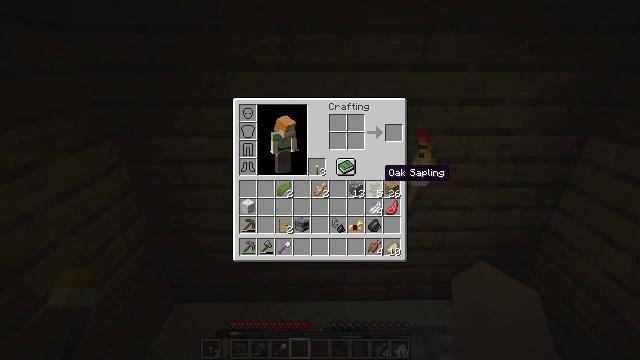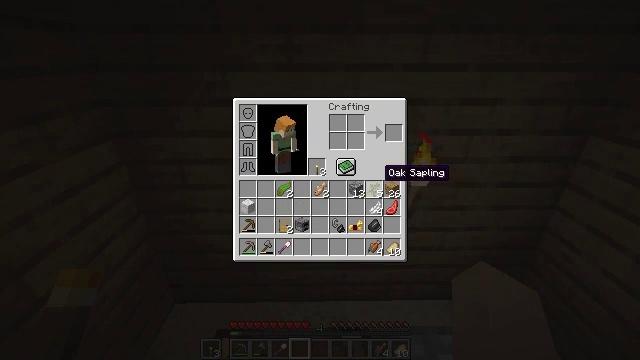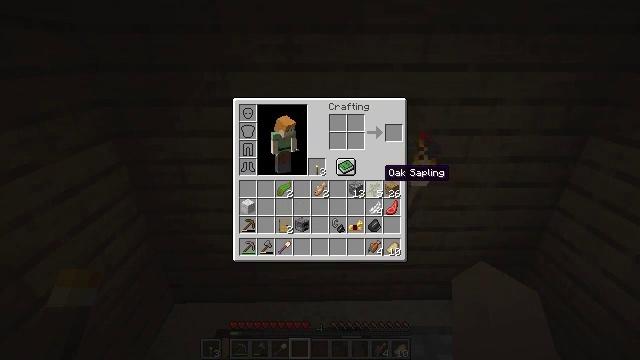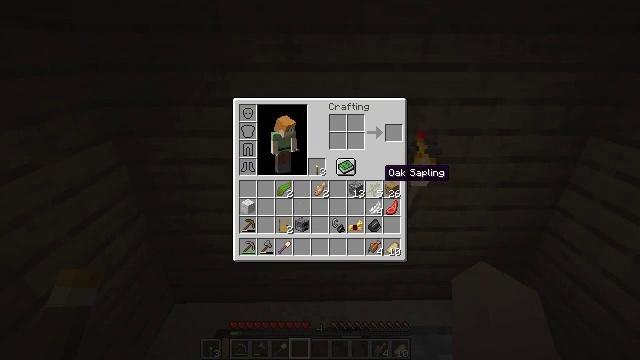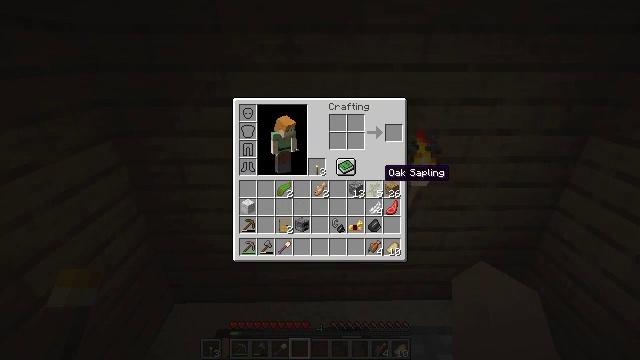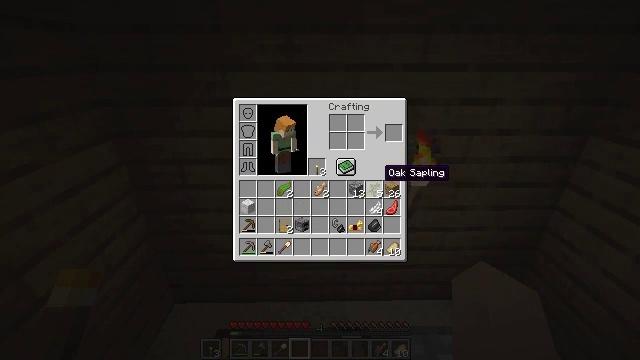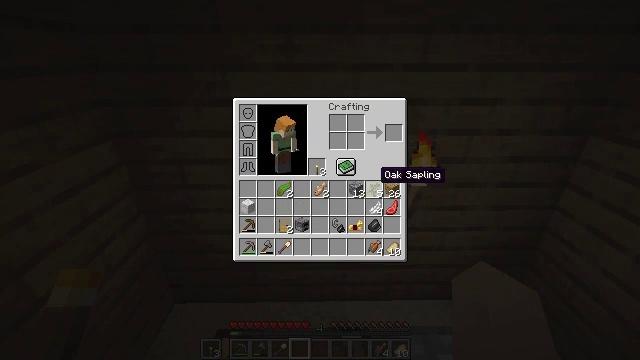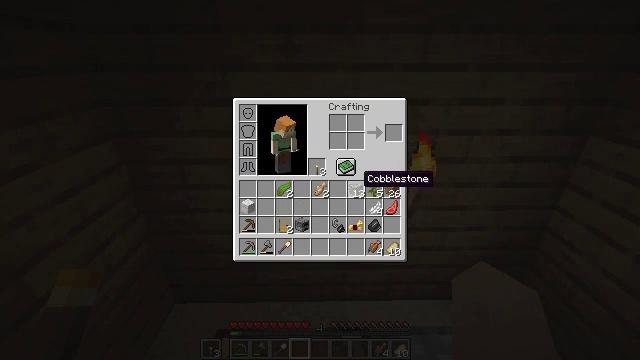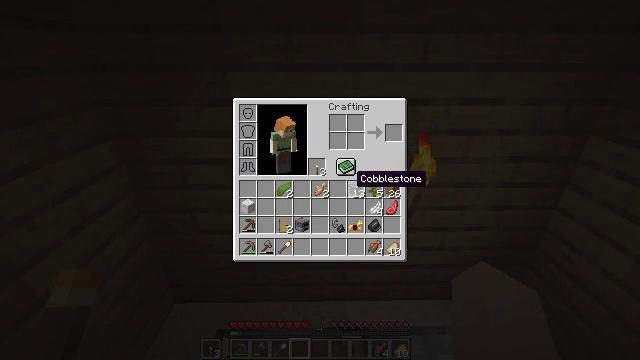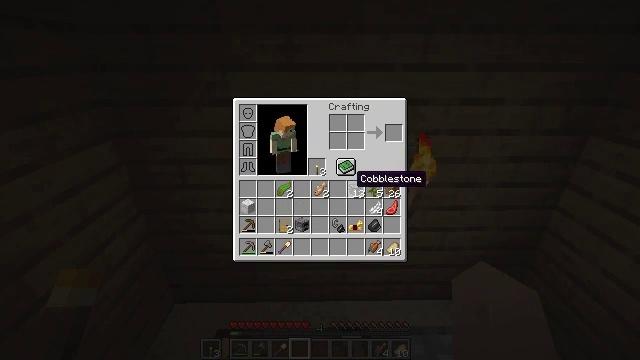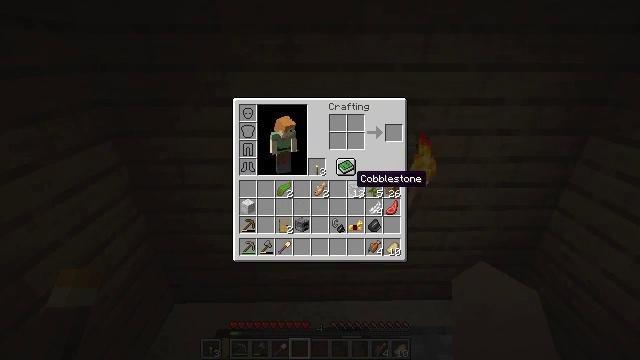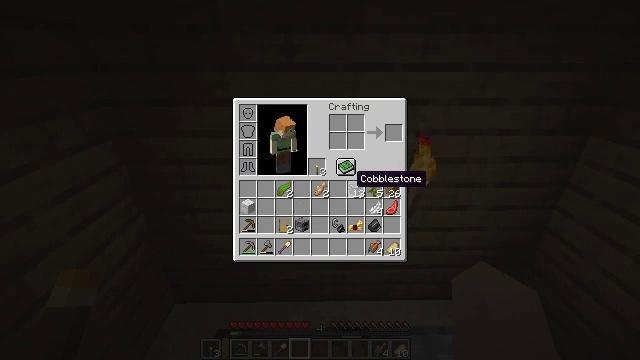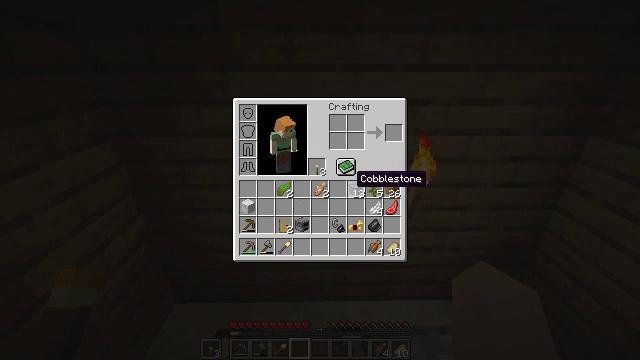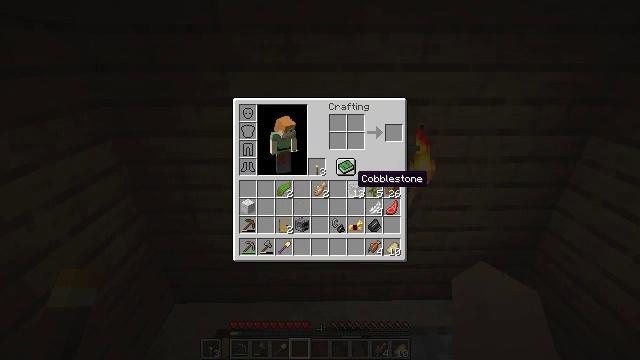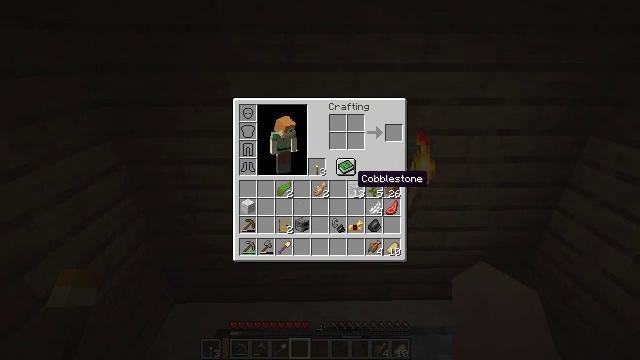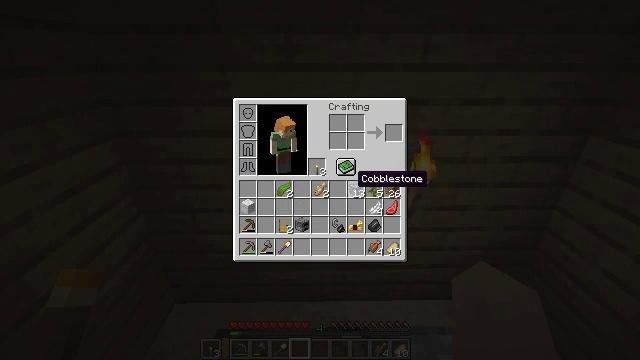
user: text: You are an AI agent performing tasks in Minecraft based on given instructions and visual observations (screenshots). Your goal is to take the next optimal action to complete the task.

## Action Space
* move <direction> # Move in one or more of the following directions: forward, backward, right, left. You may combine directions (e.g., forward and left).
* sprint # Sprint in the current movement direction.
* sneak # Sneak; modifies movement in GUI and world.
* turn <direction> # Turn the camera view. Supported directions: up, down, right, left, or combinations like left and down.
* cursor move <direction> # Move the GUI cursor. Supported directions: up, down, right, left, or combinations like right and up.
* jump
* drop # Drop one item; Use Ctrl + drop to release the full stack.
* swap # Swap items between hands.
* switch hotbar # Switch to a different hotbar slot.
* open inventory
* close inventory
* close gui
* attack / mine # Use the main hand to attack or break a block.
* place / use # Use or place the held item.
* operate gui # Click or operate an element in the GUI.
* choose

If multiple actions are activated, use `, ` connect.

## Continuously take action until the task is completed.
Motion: motion action
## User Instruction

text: Attack the ground to gather sand.
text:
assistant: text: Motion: no_op
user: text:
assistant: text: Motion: no_op
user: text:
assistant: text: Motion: no_op
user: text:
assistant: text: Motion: no_op
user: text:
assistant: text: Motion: no_op
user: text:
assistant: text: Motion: no_op
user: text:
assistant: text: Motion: cursor move left
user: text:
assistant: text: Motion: cursor move left
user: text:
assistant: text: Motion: no_op
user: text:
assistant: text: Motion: no_op
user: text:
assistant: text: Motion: no_op
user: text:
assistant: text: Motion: no_op
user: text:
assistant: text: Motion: no_op
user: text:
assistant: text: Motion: no_op
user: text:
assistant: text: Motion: no_op
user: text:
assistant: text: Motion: no_op
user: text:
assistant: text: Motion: no_op
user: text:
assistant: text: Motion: operate gui
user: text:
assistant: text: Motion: operate gui
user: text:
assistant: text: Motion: no_op
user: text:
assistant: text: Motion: cursor move left and down
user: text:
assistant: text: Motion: cursor move left and down
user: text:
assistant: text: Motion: no_op
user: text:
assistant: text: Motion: no_op
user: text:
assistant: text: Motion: no_op
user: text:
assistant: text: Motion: no_op
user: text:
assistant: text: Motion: no_op
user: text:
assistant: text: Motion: operate gui
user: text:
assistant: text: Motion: operate gui
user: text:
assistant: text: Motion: no_op